Field crop: maize
Growth stage: 2
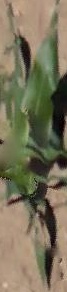
Species: maize